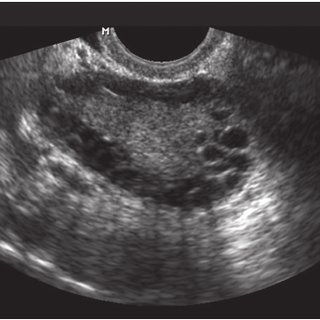
Label: infected